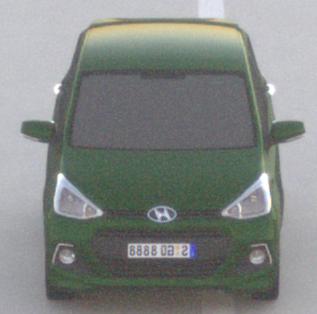
Make: Hyundai
Model: i10
Detailed model: Gen. 2
Model produced from: 2013
Model produced until: 2019
Doors: 5
Color: green
Road condition: dry road
Daytime: sunrise or sunset
Contrast: low contrast